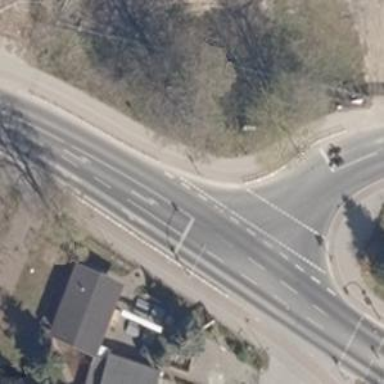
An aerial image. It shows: Road with traffic signals.